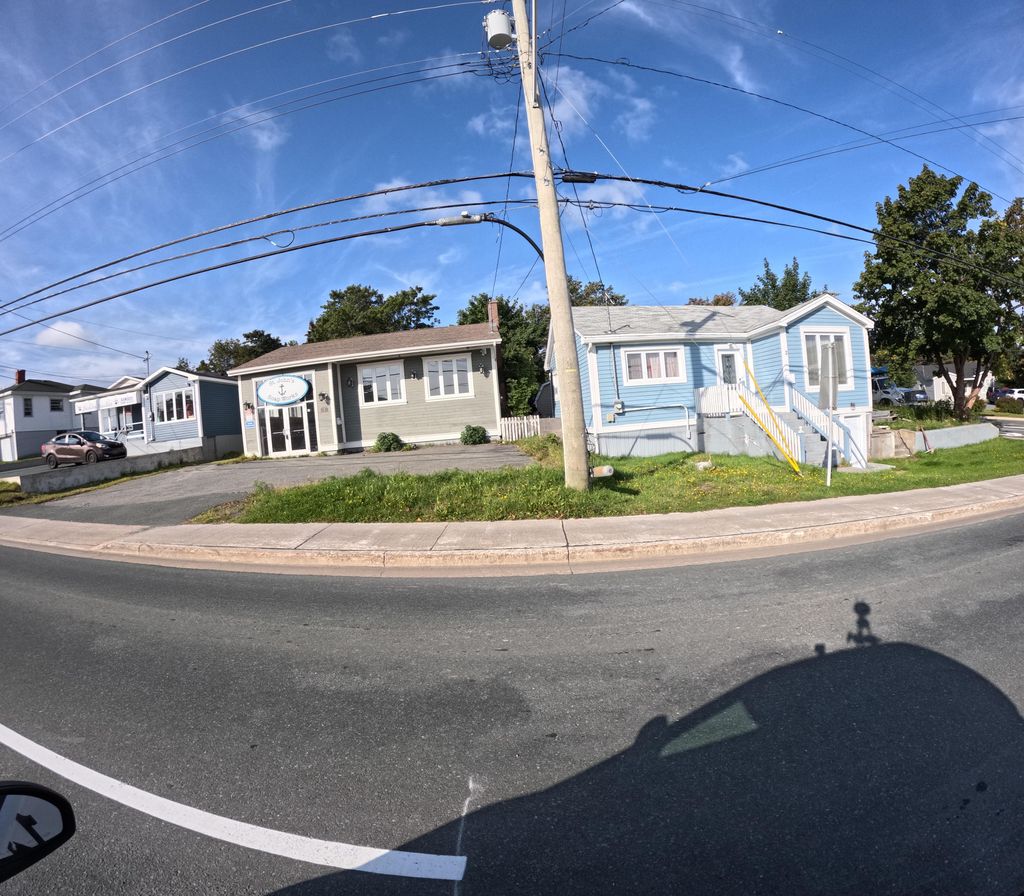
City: st_johns